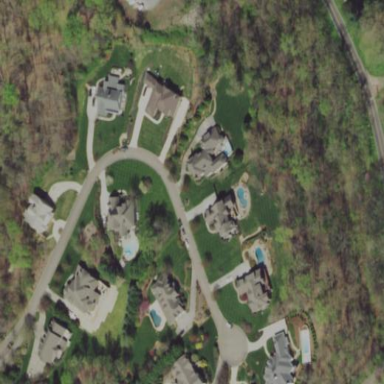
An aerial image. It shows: Single-family residential area.